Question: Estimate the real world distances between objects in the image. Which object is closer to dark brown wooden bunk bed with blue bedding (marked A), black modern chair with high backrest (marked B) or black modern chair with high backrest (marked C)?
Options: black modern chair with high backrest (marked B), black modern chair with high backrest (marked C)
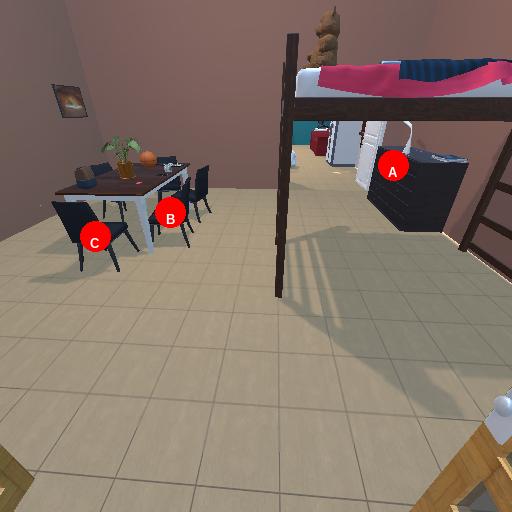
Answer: black modern chair with high backrest (marked B)